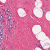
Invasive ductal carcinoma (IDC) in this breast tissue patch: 0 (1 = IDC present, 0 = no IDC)